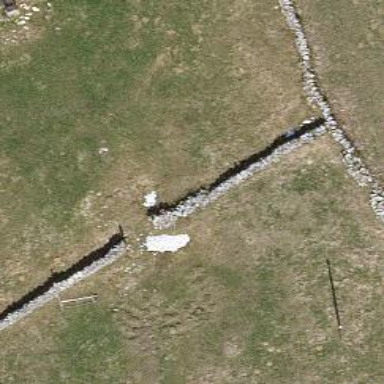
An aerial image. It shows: Dry stone wall barrier.